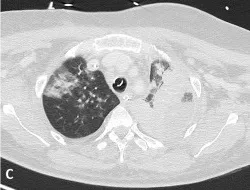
Chest computed tomography performed 11 days after hospitalization. Mid-lung. Demonstrate heterogeneously enhancing left lung consolidation (asterisks), suggestive of pulmonary necrosis, with air foci (arrows) reflecting abscess formation.
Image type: radiology (ct)